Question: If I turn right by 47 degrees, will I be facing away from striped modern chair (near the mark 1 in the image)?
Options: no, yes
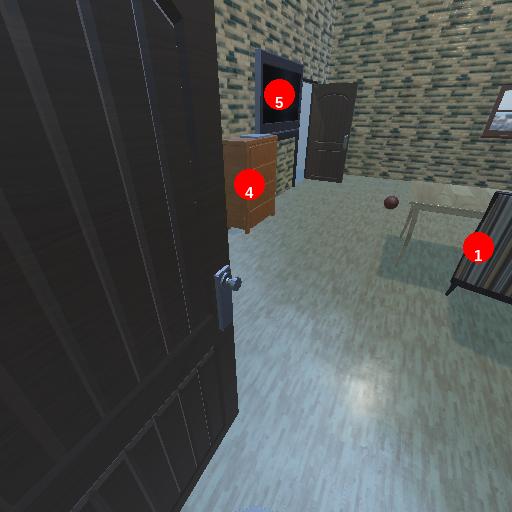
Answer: no